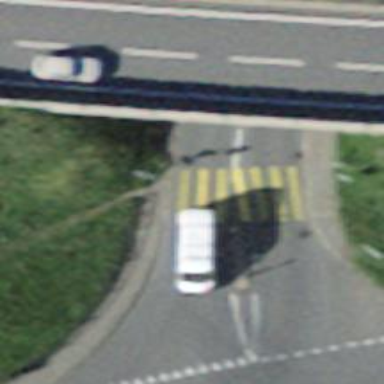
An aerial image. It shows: Uncontrolled zebra crossing on the road.